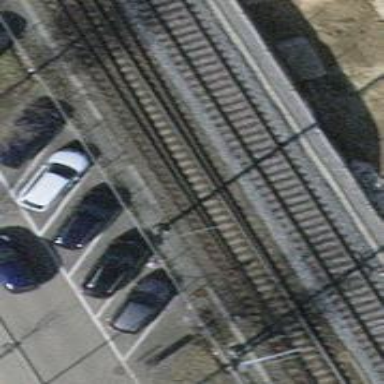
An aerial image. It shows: Railway siding with one electrified track and contact line.